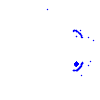
Particle: pion